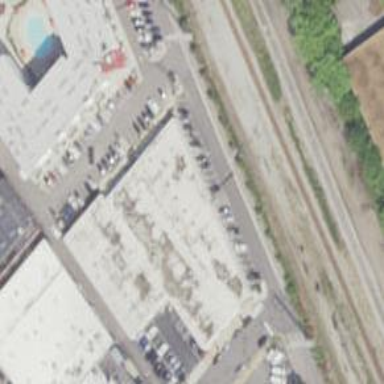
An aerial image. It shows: Industrial building.